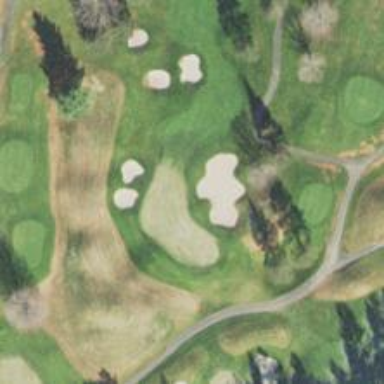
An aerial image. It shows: Golf hole.